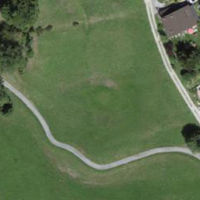
EUNIS habitat code: 43
Species observed at this site:
Melanargia galathea